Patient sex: M
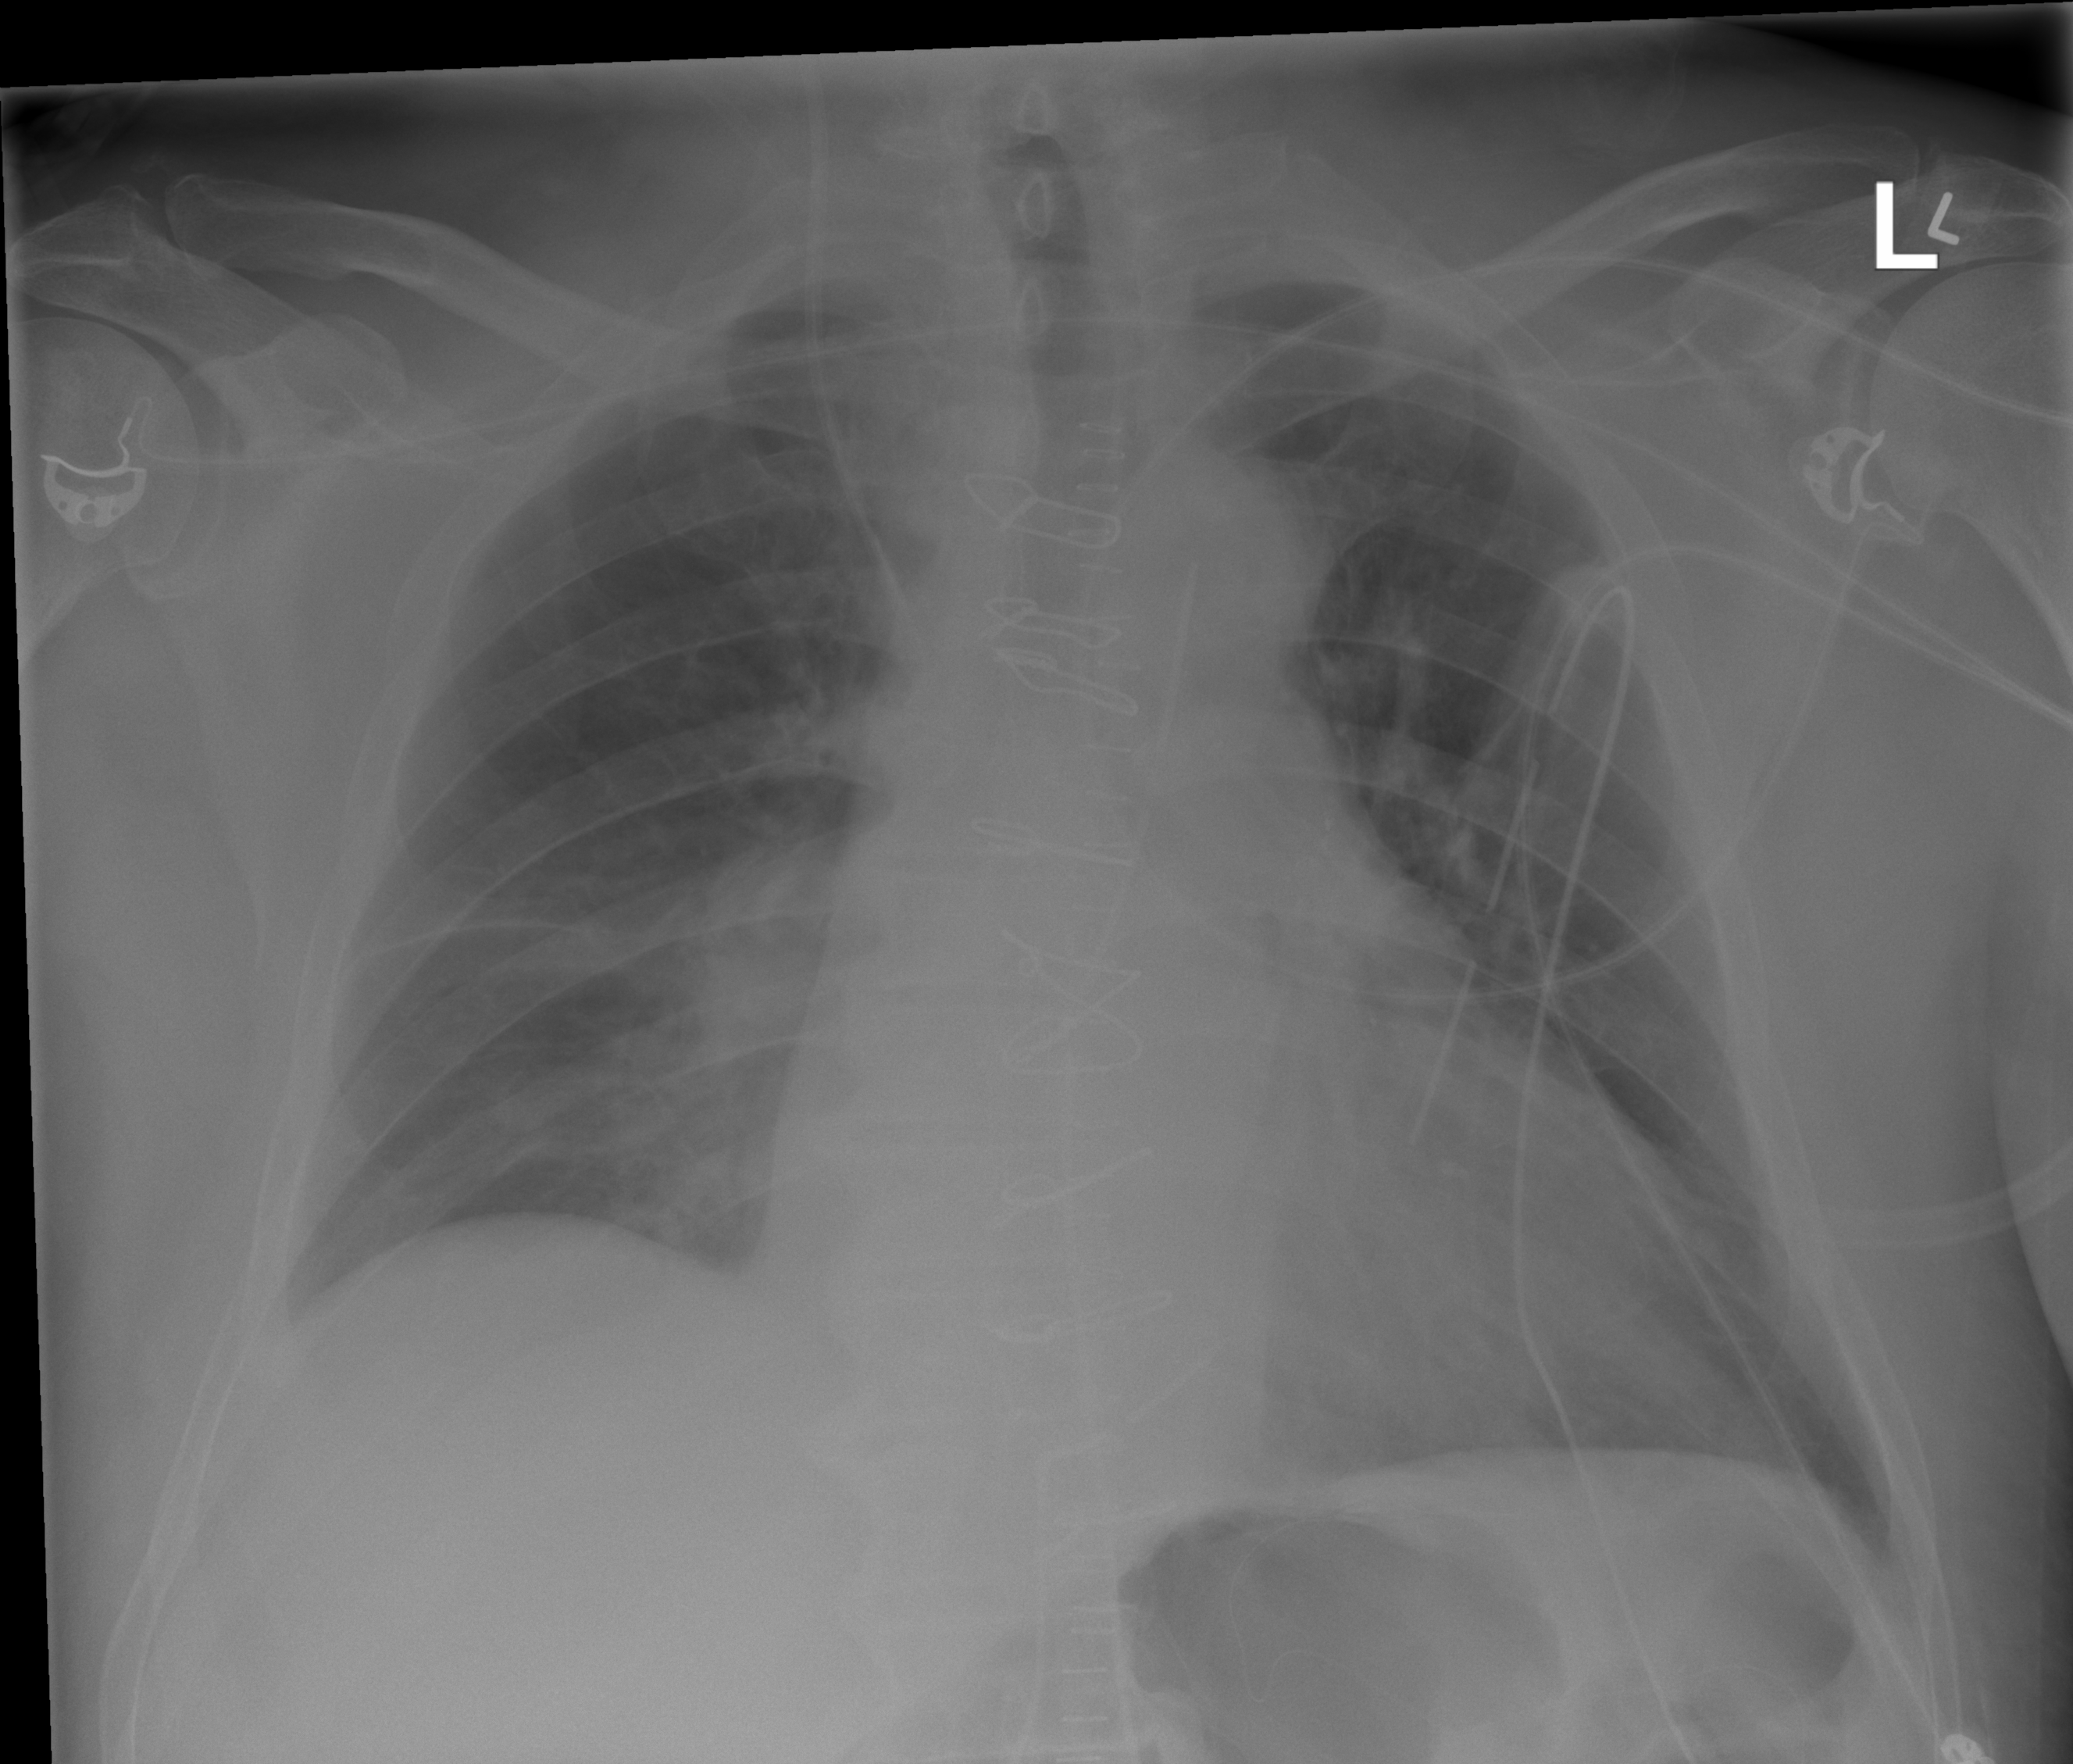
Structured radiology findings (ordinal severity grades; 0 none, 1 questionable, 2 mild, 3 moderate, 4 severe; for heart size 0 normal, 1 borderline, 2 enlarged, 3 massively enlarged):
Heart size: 2
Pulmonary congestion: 2
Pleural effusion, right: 0
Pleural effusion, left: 2
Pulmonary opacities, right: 2
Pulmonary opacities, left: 0
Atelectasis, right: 2
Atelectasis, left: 0